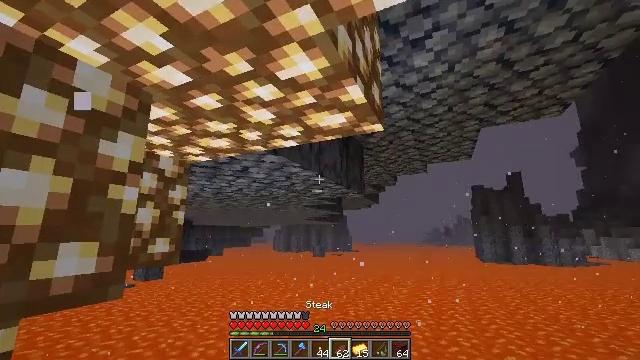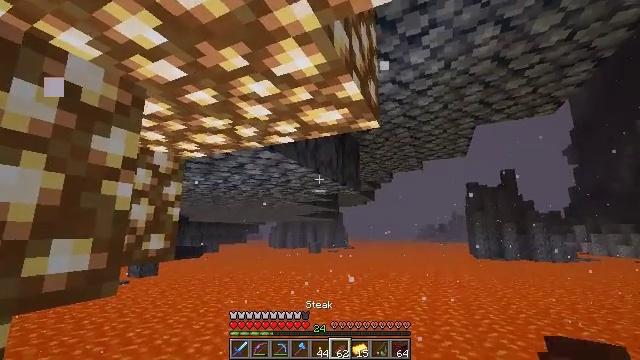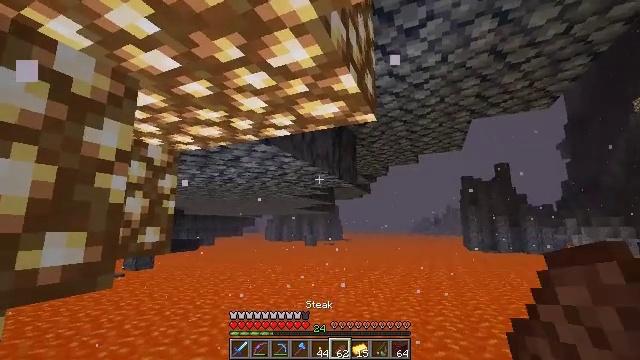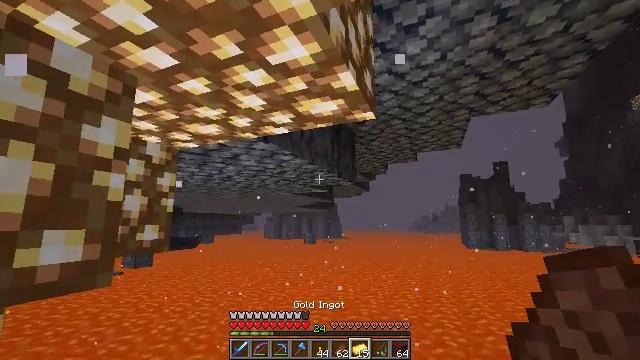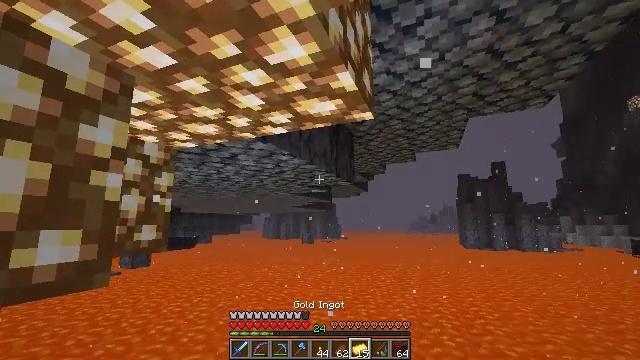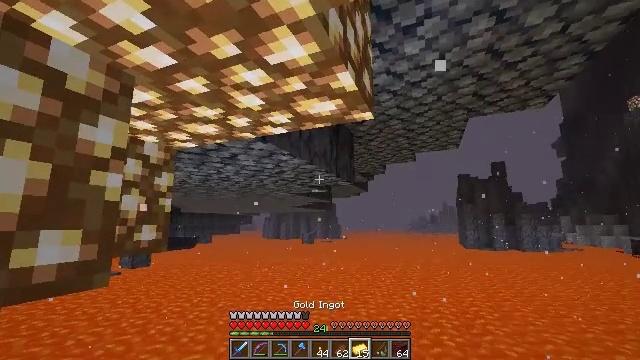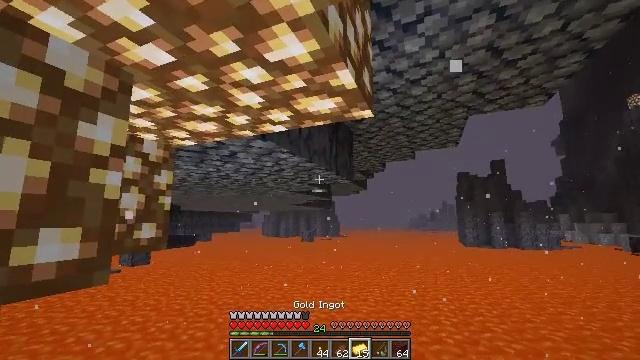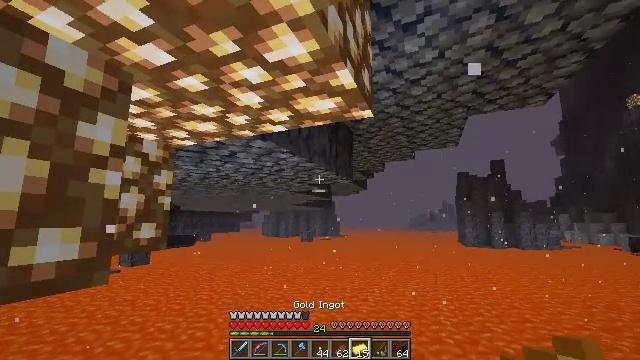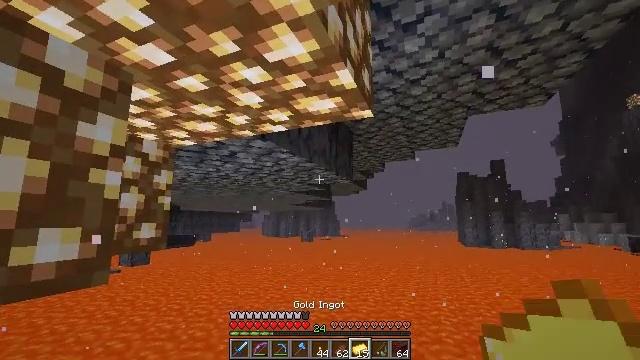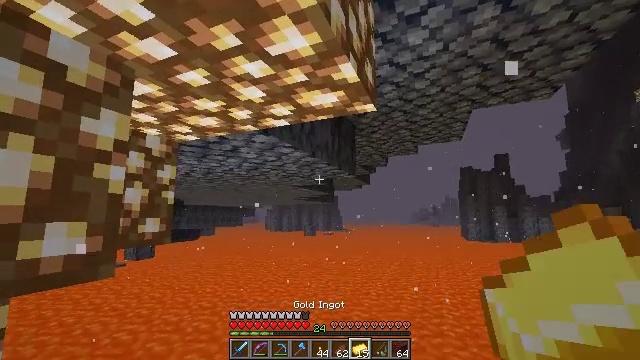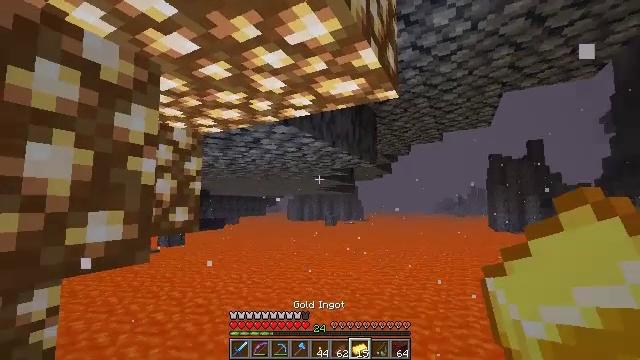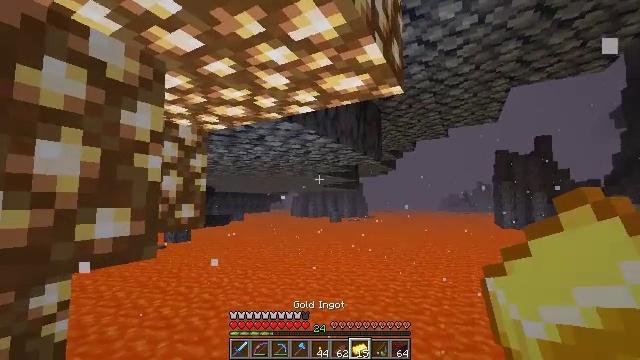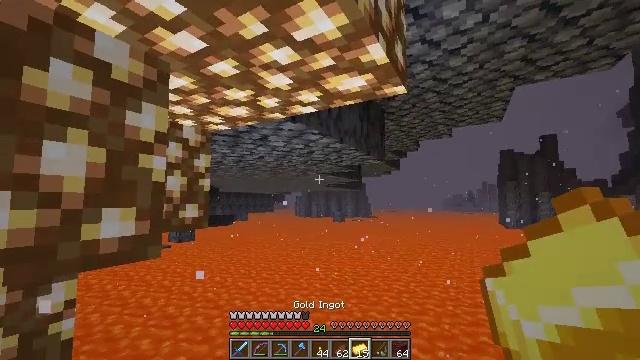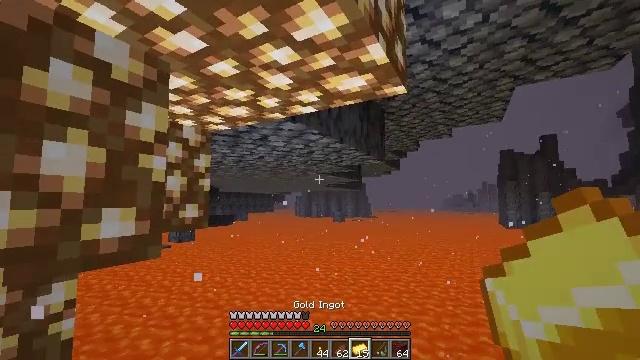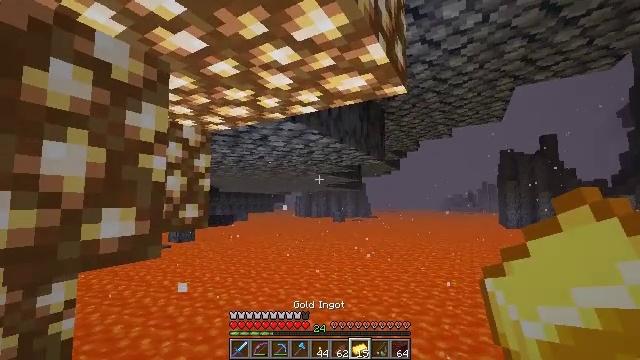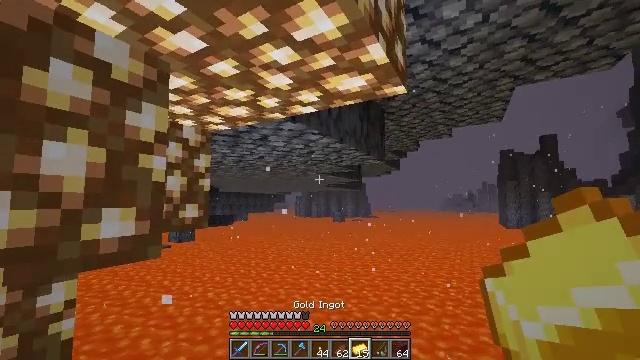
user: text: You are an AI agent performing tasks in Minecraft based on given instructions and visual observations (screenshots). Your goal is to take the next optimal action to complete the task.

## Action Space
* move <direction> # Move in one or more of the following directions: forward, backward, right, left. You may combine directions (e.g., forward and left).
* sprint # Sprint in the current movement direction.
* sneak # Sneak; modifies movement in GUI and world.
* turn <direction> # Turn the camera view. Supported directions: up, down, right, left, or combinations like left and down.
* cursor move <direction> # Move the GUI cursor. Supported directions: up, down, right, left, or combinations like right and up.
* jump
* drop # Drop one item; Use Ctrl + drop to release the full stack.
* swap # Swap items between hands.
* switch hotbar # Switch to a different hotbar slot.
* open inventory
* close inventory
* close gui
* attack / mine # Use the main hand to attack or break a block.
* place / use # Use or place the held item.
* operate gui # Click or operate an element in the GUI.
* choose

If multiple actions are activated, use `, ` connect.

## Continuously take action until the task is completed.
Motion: motion action
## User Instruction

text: Mine the glowstone in the Nether.
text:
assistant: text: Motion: no_op
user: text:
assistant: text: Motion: turn down
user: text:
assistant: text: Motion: no_op
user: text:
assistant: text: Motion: no_op
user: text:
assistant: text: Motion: no_op
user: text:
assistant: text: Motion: no_op
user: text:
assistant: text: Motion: no_op
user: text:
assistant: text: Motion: no_op
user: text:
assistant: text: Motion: turn left and down
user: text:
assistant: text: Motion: turn left and down
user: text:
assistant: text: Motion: no_op
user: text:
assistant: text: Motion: no_op
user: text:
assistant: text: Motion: no_op
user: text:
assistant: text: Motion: no_op
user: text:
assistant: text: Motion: no_op
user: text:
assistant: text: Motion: no_op
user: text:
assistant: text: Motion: no_op
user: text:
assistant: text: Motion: no_op
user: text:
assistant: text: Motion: no_op
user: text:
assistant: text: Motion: no_op
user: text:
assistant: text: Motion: no_op
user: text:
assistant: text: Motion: turn left and down
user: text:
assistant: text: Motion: turn left and down
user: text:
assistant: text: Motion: turn left
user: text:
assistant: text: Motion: turn left
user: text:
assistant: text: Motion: turn left
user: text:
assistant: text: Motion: turn left
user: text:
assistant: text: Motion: turn left and up
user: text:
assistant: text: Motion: turn left and up
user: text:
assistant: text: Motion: turn left